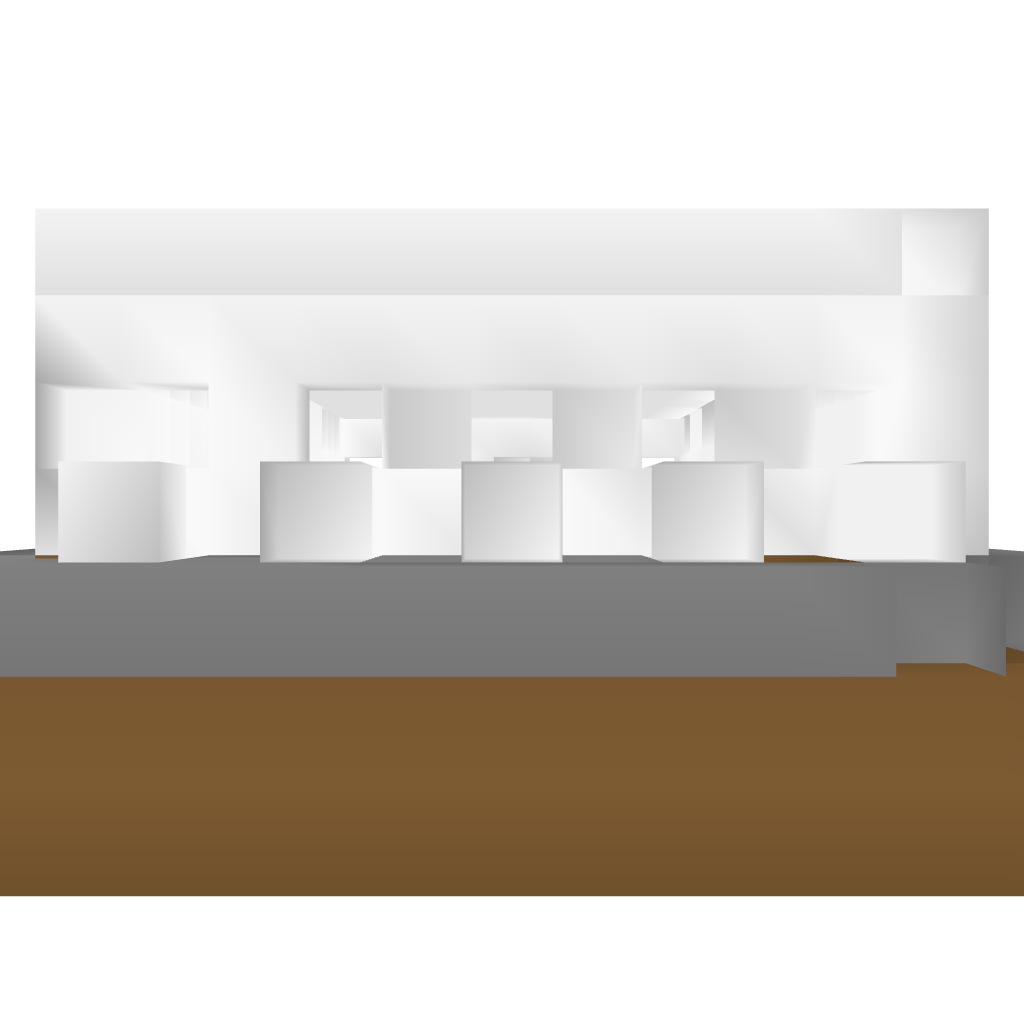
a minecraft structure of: Redstone Firing Range bad low quality